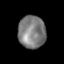
Tissue: lung
Cell type: Epithelial cells
Senescence score: 0.2031
Nuclear area (px): 875
Mean DAPI intensity: 124.939